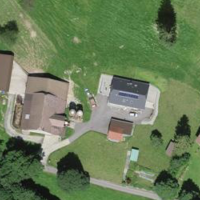
EUNIS habitat code: 24
Species observed at this site:
Aruncus dioicus
Motacilla alba